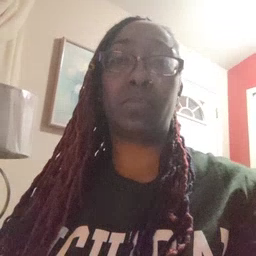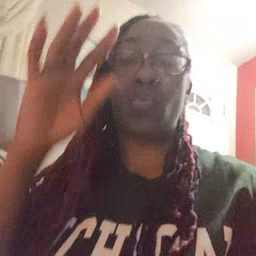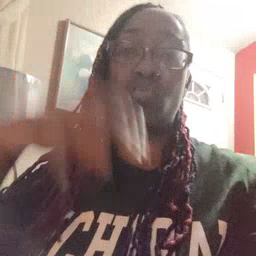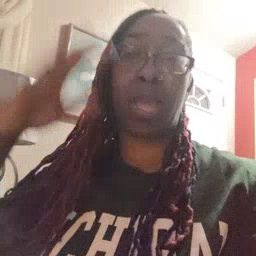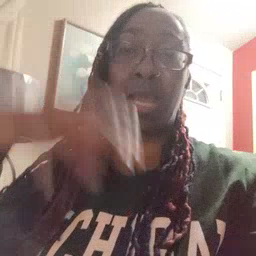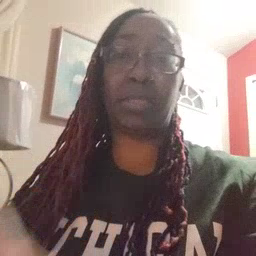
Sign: rain